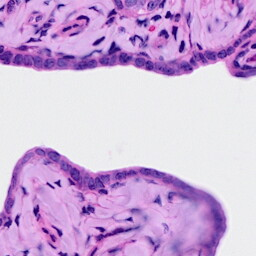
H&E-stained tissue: Ovarian